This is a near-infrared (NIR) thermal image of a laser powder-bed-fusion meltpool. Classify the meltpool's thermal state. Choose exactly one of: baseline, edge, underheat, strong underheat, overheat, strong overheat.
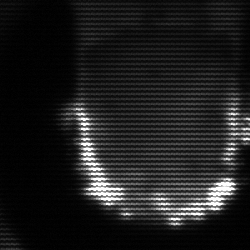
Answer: baseline